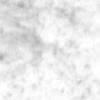
Label: no_change